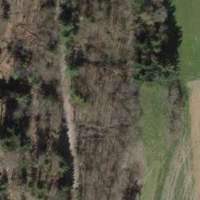
EUNIS habitat code: 41
Species observed at this site:
Campanula trachelium